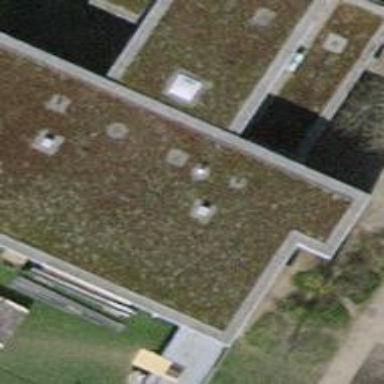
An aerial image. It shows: School building with flat roof.